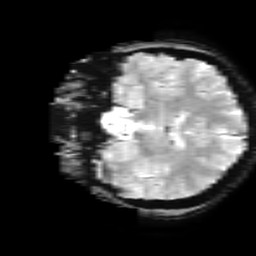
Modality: T2starw
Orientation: coronal
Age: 24
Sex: female
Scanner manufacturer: ge
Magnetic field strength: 3 T
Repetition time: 0.65 s
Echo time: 0.02 s